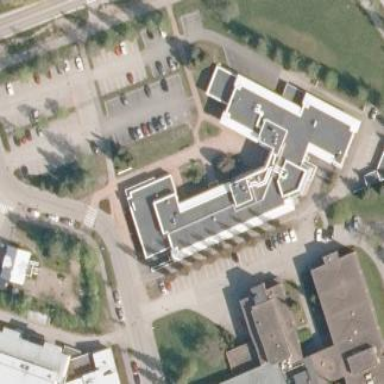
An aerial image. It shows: Public building.